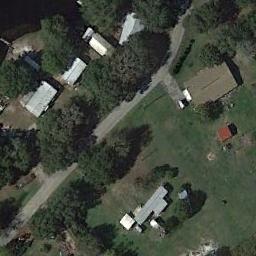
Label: medium_residential